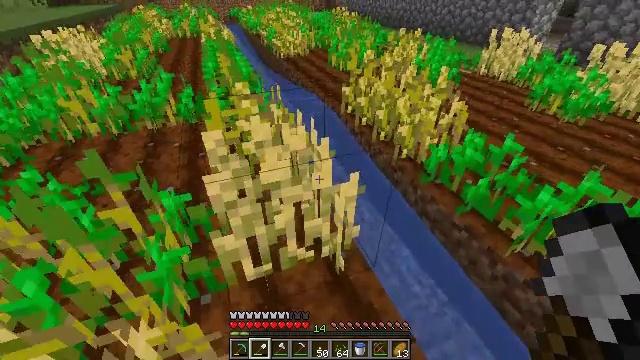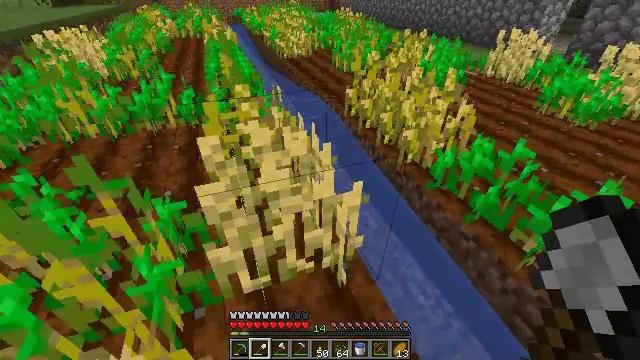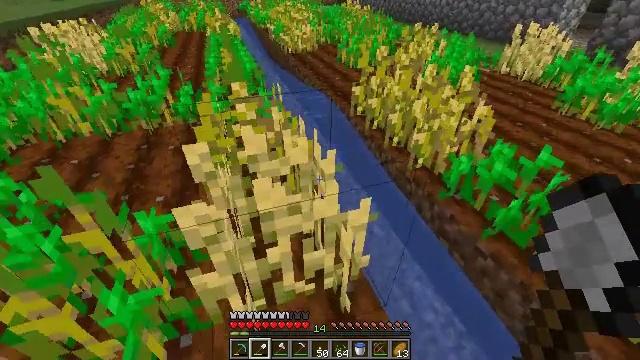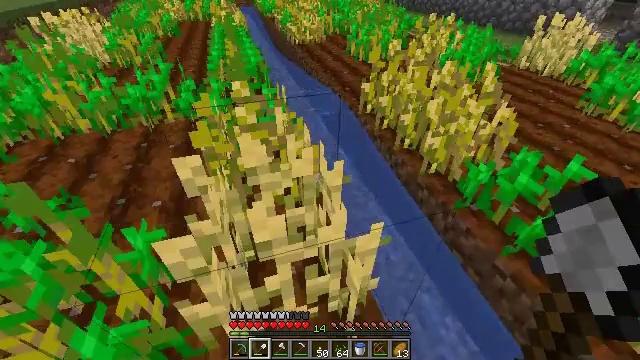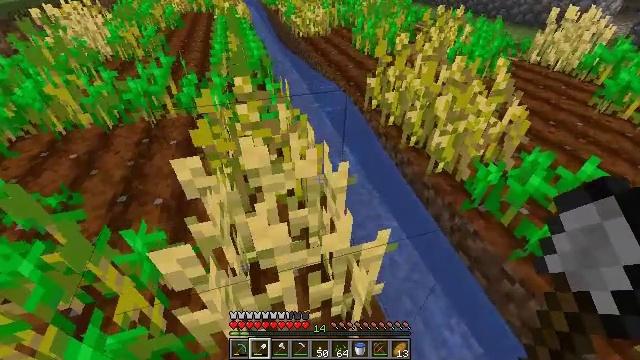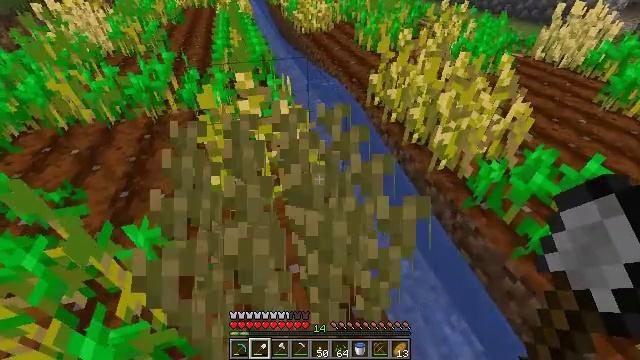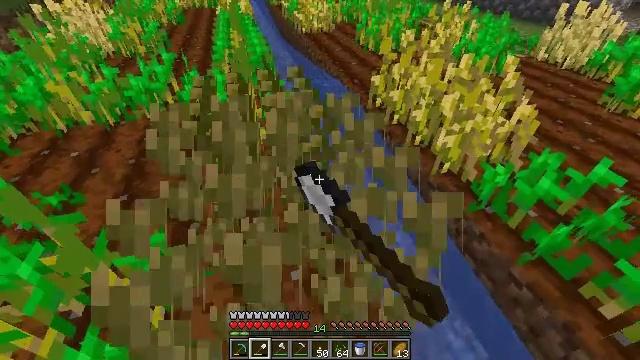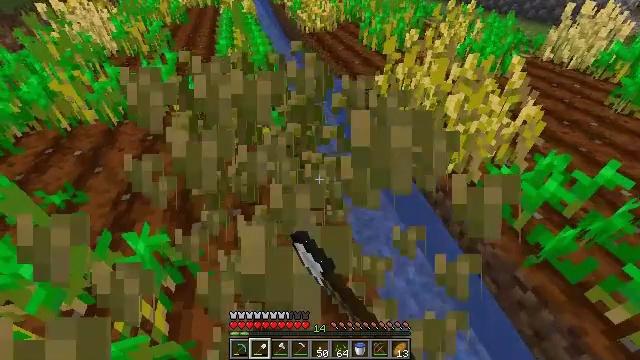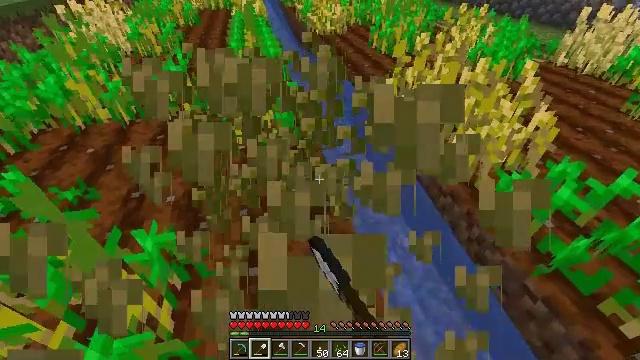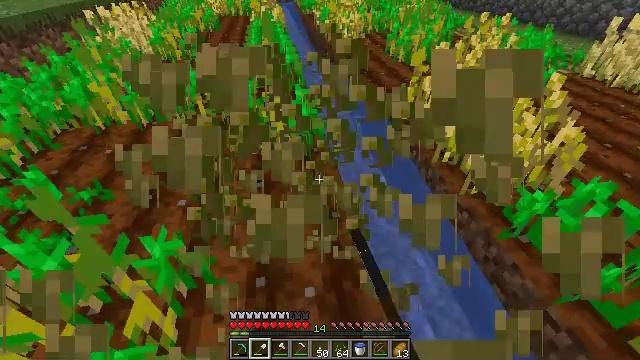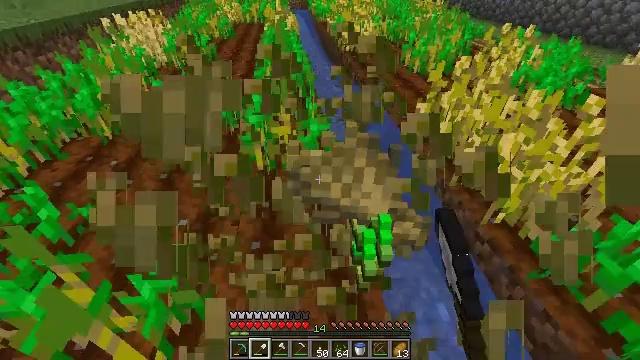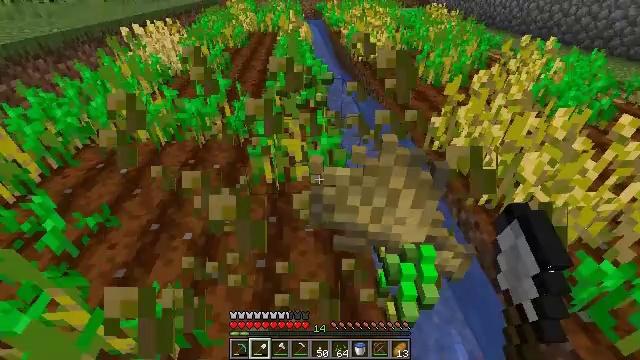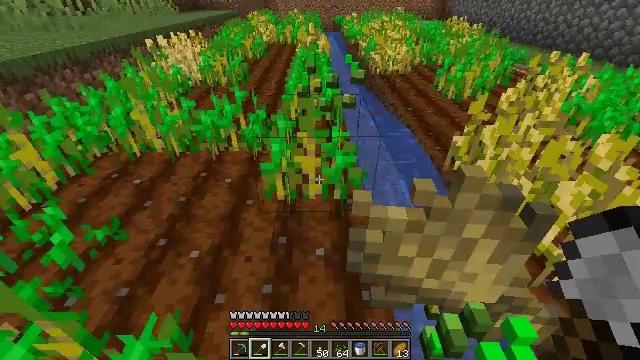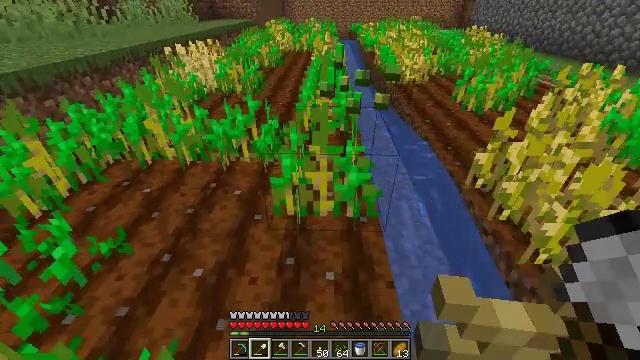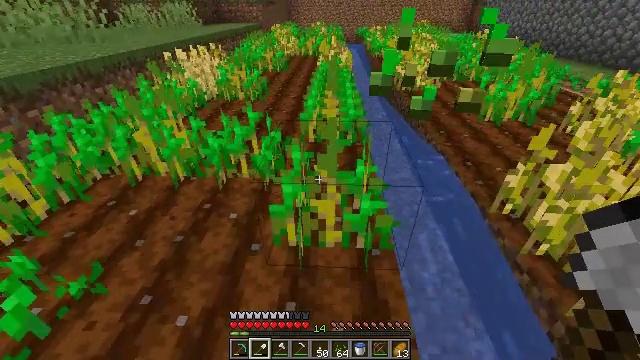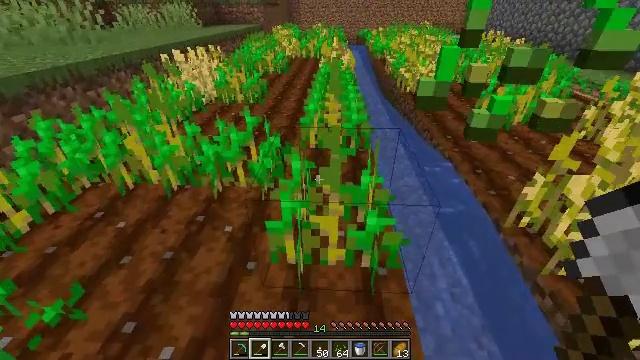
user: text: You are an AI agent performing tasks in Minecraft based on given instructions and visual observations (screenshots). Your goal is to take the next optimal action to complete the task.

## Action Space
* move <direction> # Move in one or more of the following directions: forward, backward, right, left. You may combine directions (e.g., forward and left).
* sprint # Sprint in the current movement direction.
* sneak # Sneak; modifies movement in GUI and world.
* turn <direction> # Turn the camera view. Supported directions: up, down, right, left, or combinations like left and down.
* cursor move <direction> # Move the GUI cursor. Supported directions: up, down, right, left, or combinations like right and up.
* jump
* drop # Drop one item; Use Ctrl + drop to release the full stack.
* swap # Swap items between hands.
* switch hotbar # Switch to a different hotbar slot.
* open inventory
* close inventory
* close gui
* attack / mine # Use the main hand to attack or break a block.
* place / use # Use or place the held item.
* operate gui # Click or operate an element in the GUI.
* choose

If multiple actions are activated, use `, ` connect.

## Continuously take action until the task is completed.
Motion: motion action
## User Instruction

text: Gather wheat by left-clicking on it.
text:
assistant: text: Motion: move forward
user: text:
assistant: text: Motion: move forward, turn left and down
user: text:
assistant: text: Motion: turn left and down
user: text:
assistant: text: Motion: turn down
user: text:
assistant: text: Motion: attack / mine
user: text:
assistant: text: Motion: attack / mine
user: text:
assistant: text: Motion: no_op
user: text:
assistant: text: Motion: turn left
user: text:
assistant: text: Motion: move forward, turn left and up
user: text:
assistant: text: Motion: move forward, turn left and up
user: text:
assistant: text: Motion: move forward, turn left and up
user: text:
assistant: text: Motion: move forward, turn left and up
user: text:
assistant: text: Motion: move forward, turn left and up
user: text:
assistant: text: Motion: move forward, turn left
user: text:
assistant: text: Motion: move forward
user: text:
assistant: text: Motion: move forward
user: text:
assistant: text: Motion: move forward
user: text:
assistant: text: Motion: move forward
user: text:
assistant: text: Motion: move forward
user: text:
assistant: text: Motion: move forward, turn left
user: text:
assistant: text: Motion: move forward, turn left
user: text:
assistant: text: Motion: move forward, turn left
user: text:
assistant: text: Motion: move forward, turn left
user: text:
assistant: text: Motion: move forward, turn left
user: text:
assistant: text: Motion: move forward, turn left
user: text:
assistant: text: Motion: move forward, turn left
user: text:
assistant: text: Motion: move forward and move left, turn left
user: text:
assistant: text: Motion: move forward and move left, turn left
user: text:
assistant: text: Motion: move forward and move left, turn left
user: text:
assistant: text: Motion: move forward and move left, turn left